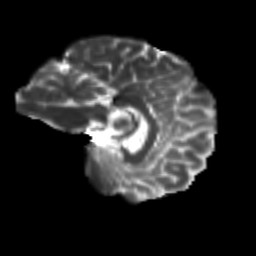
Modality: T2w
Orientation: sagittal
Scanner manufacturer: siemens
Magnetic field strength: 3 T
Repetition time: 9.2 s
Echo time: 0.084 s